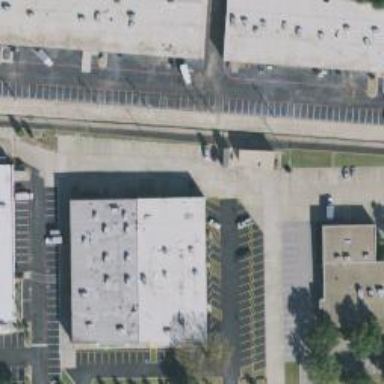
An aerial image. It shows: Commercial building.